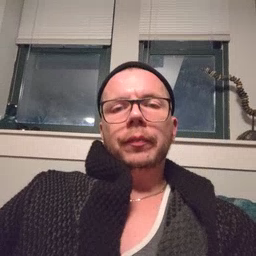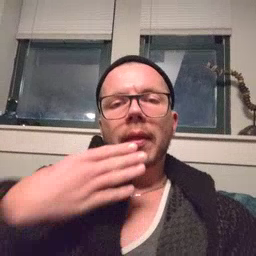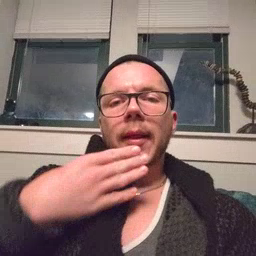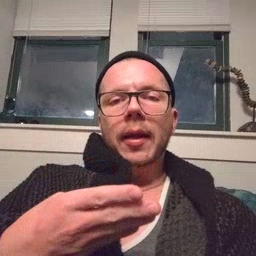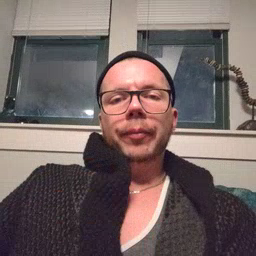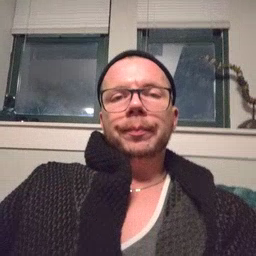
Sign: thankyou